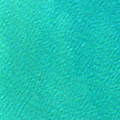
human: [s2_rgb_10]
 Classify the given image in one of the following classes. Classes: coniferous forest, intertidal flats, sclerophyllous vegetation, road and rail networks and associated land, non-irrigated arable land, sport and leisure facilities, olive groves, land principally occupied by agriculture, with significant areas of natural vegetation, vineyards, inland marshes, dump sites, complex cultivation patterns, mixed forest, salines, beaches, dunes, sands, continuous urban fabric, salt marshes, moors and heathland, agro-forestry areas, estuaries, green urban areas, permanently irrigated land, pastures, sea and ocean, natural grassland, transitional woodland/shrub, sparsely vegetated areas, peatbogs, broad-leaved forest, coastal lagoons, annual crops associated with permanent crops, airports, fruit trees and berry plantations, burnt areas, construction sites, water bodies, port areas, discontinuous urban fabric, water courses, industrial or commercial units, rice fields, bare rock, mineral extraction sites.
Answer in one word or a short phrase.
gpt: sea and ocean